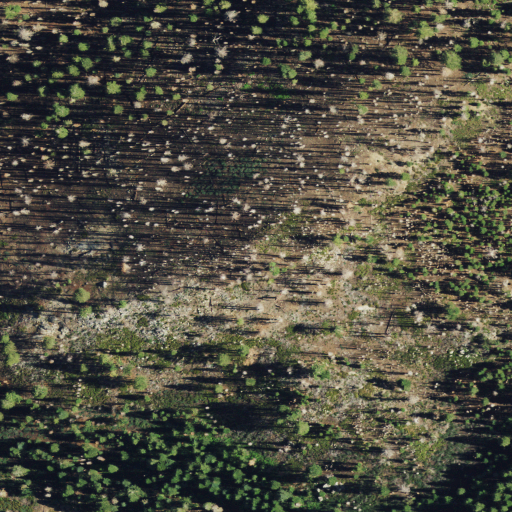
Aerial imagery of mountain in California named Speckerman Mountain containing shrub, grassland, and evergreen forest